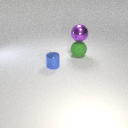
small blue metal cylinder to the left of large green rubber sphere